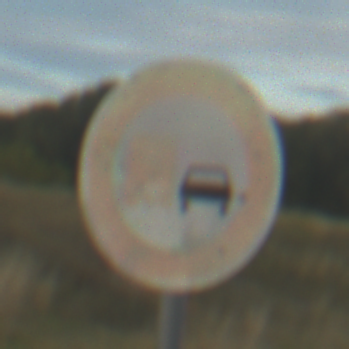
Verkehrszeichen: UeberholverbotKraftfahrzeuge
Umgebung: Outdoor, RoadRail
Tageszeit: SunriseSunset
Wetter: PartlyCloudy
Licht: Natural
Jahreszeit: NotSpecified
Kontrast: MediumContrast